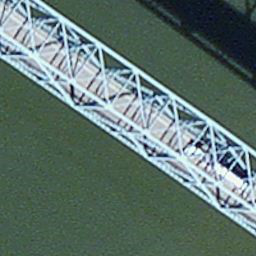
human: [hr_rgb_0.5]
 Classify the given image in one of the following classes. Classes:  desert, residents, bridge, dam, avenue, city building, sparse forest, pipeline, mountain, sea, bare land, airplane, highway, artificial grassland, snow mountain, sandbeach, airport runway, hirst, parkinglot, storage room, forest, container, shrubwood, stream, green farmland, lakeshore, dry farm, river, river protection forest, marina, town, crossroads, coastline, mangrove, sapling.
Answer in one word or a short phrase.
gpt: bridge